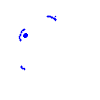
Particle: electron